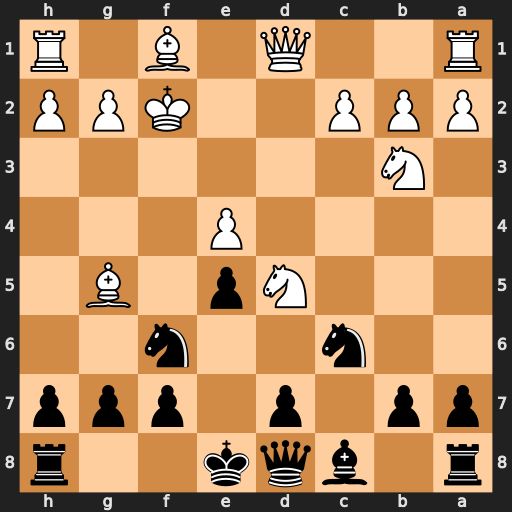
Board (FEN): r1bqk2r/pp1p1ppp/2n2n2/3Np1B1/4P3/1N6/PPP2KPP/R2Q1B1R
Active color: b
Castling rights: kq
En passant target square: -
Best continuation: Nxe4+ Kg1 Nxg5 h4 Ne6